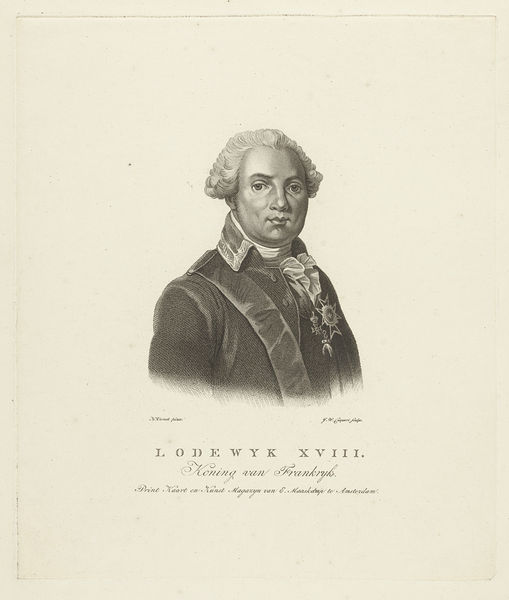
Titel: Portret van Lodewijk XVIII, koning van Frankrijk
Künstler: Jan Willem Caspari
Standort: Amsterdam
Institution: Rijksmuseum
Schlagwörter: frankreich, schwarz, weiss, kragen, porträt, perücke, schärpe, könig, inschrift, druck, uniform, orden, namen, kupferstich, ludwig, oden, ludwig xviii, lodewyk